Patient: sex F, age 68
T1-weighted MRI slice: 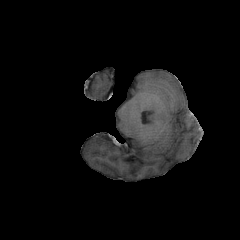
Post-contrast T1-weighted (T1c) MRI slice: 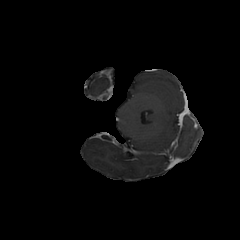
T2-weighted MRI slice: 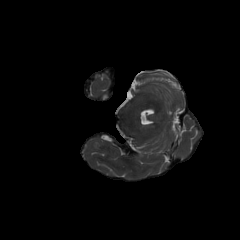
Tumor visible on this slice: no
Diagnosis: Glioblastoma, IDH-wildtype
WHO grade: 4